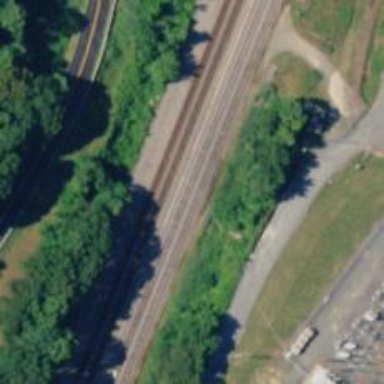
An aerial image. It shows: Railway siding with rails.